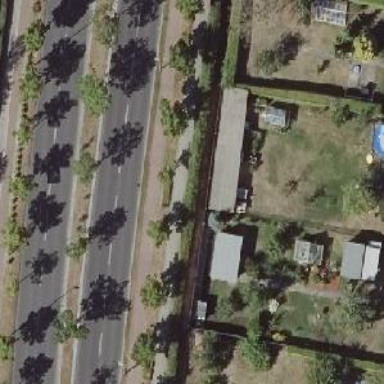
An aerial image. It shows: Avenue lined with broadleaved deciduous trees.